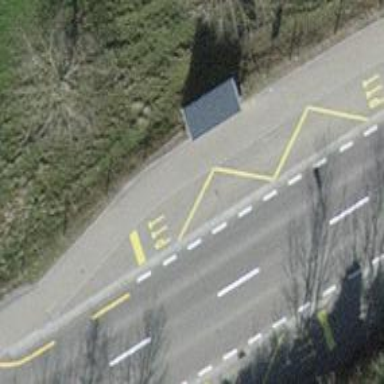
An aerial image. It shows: Bus stop with platform for public transport.